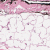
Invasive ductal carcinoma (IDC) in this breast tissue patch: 0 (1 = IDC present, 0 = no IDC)